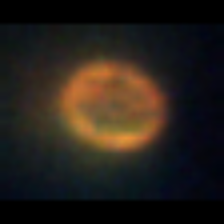
Taxon: NanoPlankton
Group: Other